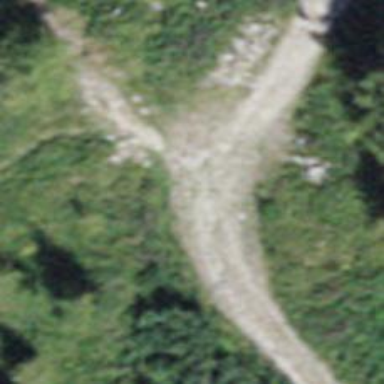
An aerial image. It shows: Downhill track road.